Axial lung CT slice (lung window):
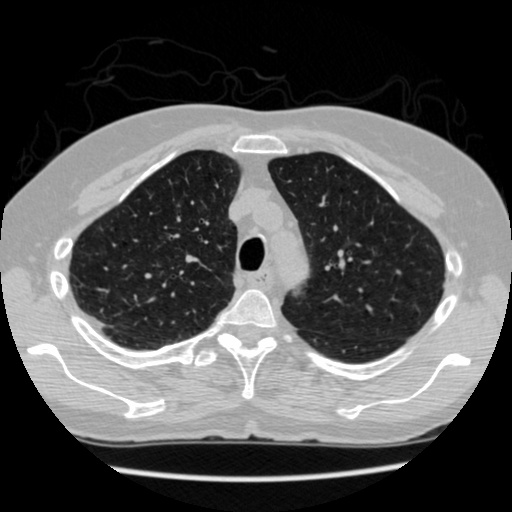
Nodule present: no